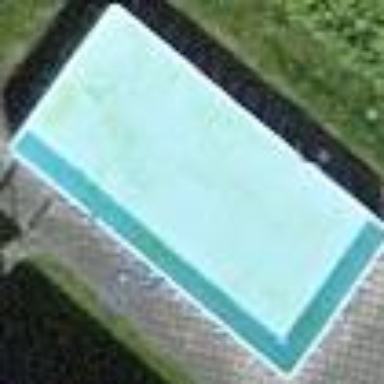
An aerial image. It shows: Swimming pool located in leisure land.